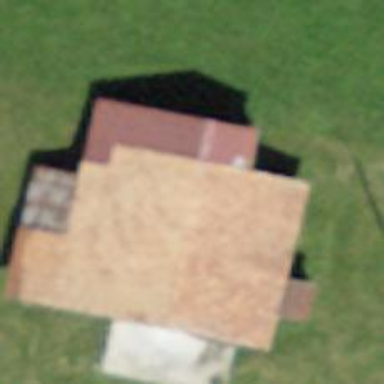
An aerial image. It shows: Barn.